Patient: sex M, age 60
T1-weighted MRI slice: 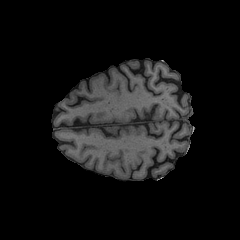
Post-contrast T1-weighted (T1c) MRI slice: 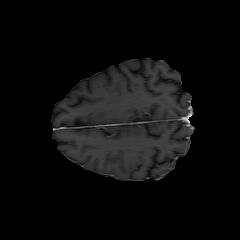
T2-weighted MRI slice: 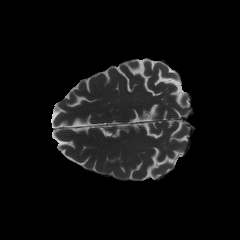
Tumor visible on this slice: no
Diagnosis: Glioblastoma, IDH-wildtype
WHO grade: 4